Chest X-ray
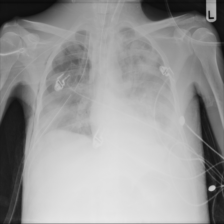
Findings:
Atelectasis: negative
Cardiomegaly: negative
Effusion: negative
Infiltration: positive
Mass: negative
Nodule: negative
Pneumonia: negative
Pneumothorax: negative
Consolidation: negative
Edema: negative
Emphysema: negative
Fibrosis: negative
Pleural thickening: negative
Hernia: negative